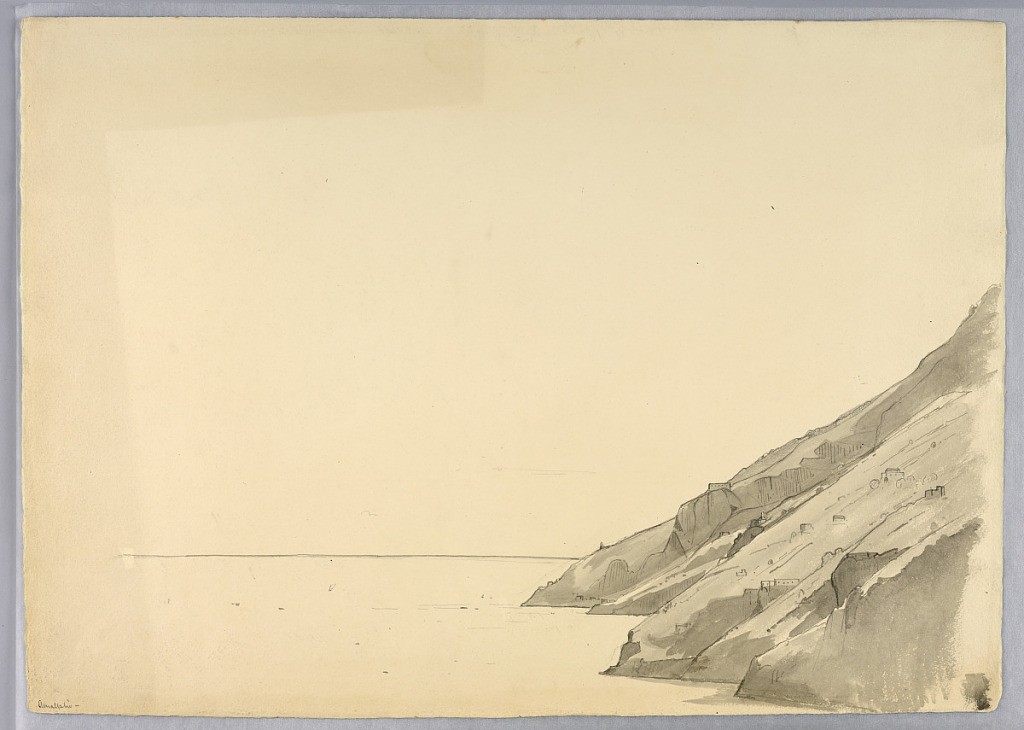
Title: Study of coastal cliff, Amalphi, Italy
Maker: William Stanley Haseltine, American, 1835–1900
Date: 1858
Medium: Brush and wash, graphite, on paper
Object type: Drawing
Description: Sketch of coastline along the Bay of Naples.